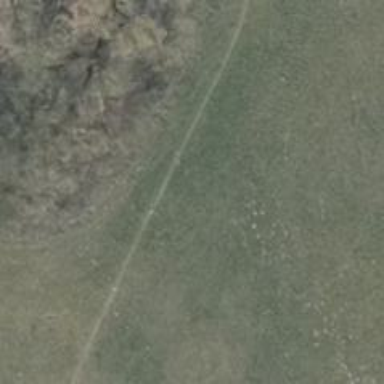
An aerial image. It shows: Grass path.